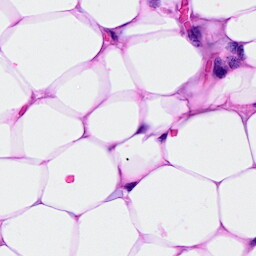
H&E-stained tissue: Breast